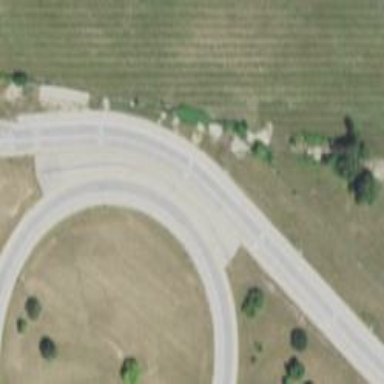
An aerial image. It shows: Trunk link highway.